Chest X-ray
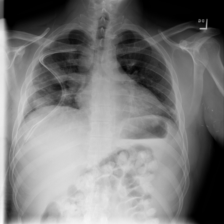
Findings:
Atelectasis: negative
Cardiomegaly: negative
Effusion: negative
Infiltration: negative
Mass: negative
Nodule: positive
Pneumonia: negative
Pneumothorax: negative
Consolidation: negative
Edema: negative
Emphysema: negative
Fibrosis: negative
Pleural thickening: negative
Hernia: negative